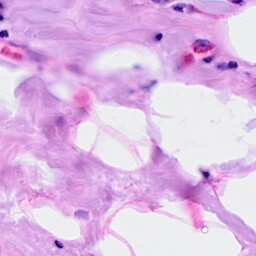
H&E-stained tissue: Breast